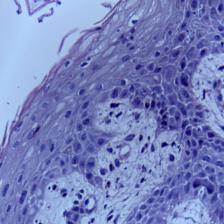
Diagnosis: OSCC